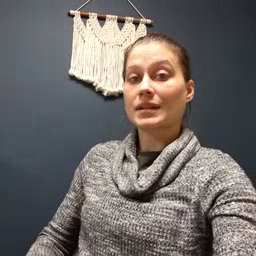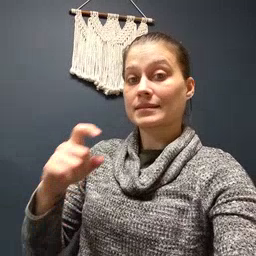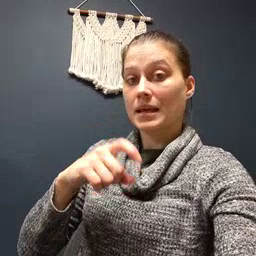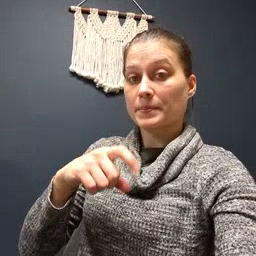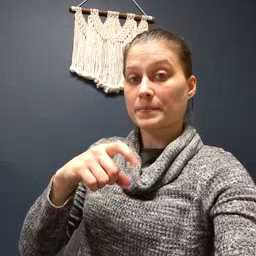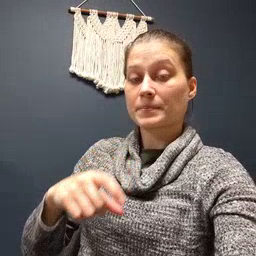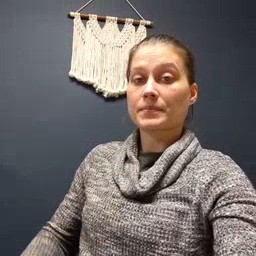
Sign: time